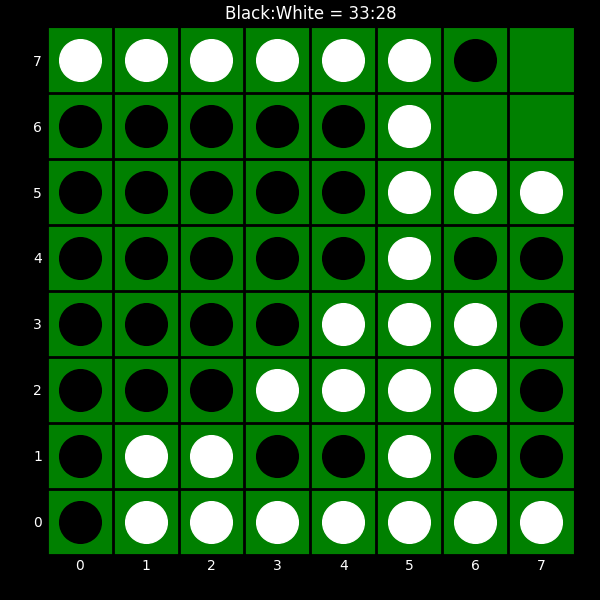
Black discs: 33
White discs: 28